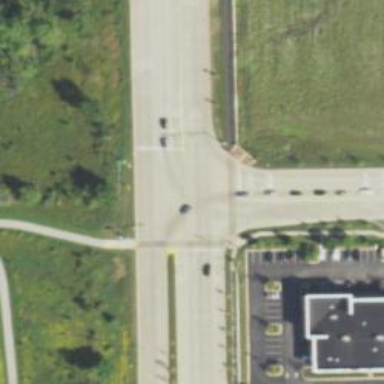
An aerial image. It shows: Crossing on the cycleway.